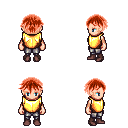
a pixel art fantasy rpg character, female body template, human, light skin, gold chest armor, metal pants, red short bangs hairstyle, maroon shoes, four views (front, back, left, right), 2x2 character sprite sheet, small pixel art, hard edges, no anti-aliasing